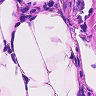
Metastatic tissue present: no